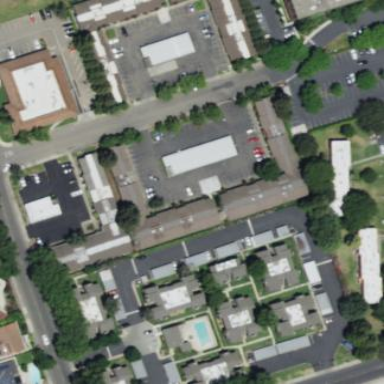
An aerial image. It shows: Building.